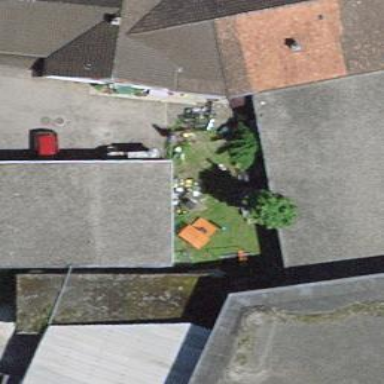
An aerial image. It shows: Simple house.